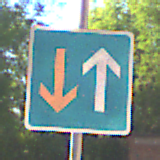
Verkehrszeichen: VorrangVorGegenverkehr
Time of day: MorningAfternoon
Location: Outdoor (Suburban)
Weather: PartlyCloudy
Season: NotSpecified
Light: Natural